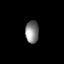
Tissue: prostate
Cell type: Endothelial cells
Senescence score: 0.7332
Nuclear area (px): 299
Mean DAPI intensity: 130.839